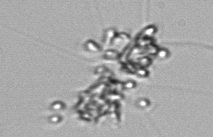
Label: Chaetoceros_didymus_TAG_external_flagellate